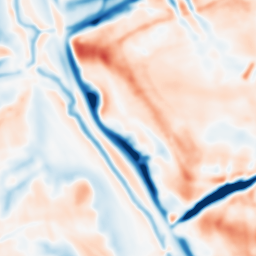
Category: multiscale
Decomposition family: dog
Decomposition parameters: sigma_low: 2
sigma_high: 10
Upsampling method: sinc_blackman
Upsampling parameters: scale: 4
kernel_size: 16
Upsampling scale: 4